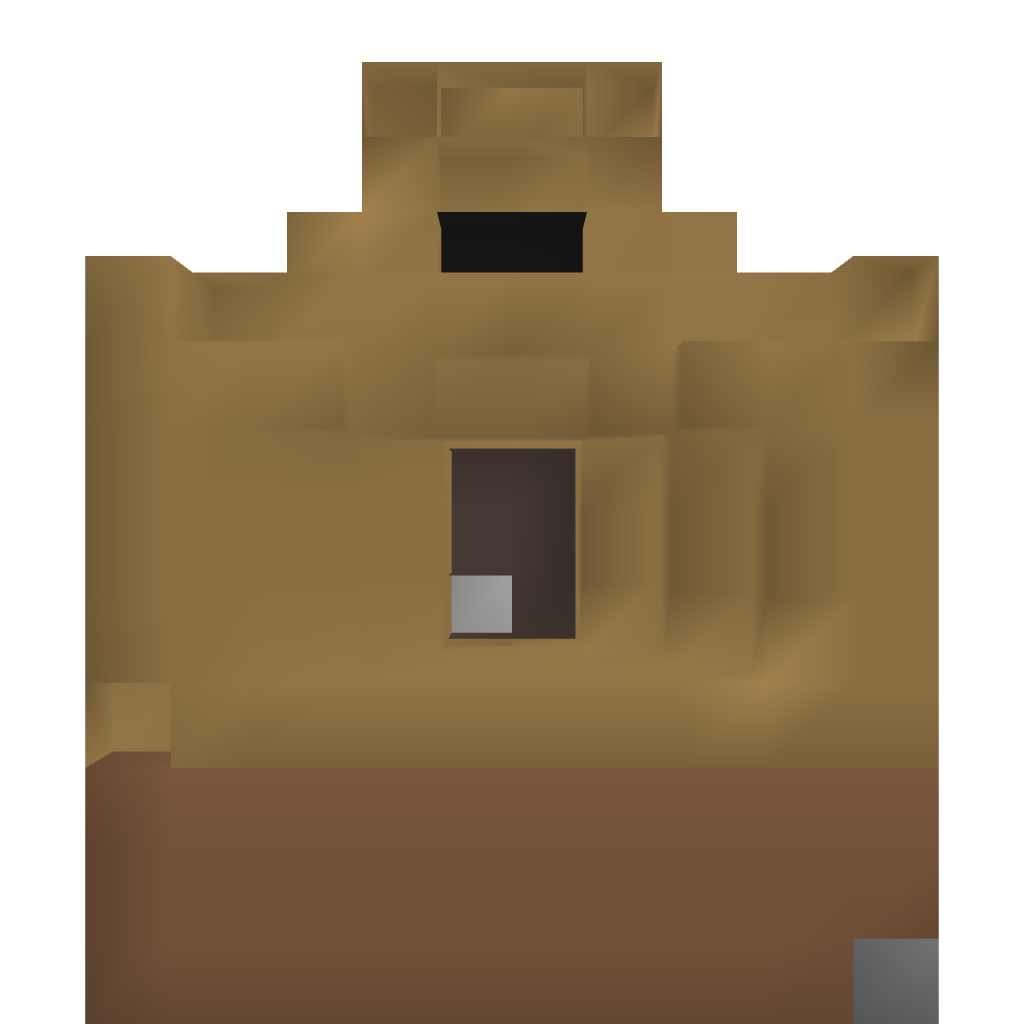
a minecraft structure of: Cannon